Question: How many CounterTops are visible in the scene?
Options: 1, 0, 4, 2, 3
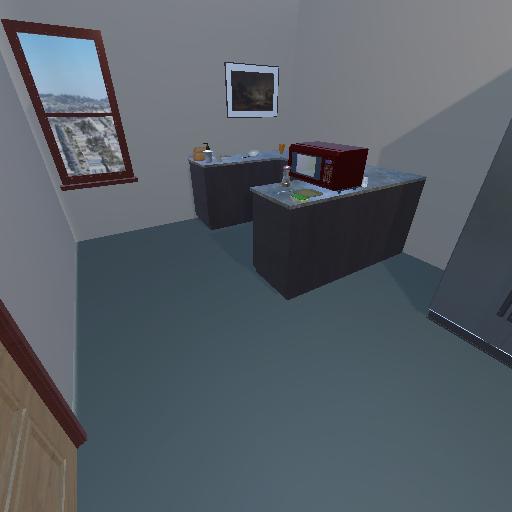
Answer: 1